Question: I have a listview with a custom BaseAdapter that fills listview items from json/internet.
In each listview item i have a pseudo buttons(FrameLayouts) with on click event attached to them. When "MAYBE" is clicked for example, I make a call to a server and change event status to "Maybe". After call comes back with success, I would like to change FrameLayouts background to appropriate color (Orange for Maybe).
Where i am having difficulty is to reference other/neighboring FrameLayouts so i can change their backgrounds to "neutral".

All of my events are in BaseAdapter and i set onClick event in GetView method.
My question is: Is there a better way/ how to setup onclick event for each FrameLayout so clicked FrameLayout is aware on click event of other neighboring FrameLayouts so i can change their background to neutral and selected background to respected color.
Thanks.
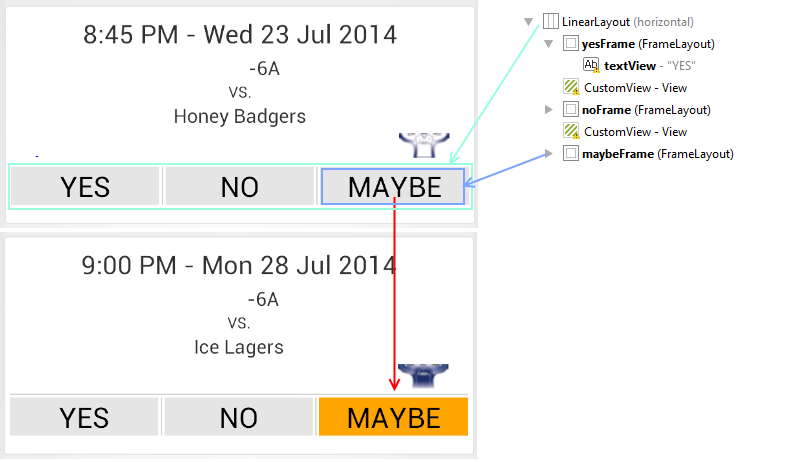
Answer: in your XML add theese attibutes to your FrameLayout(Button)
'''
android:clickable="true"
android:onClick="onMaybeClick"
'''
Then in your baseAdapter 'getView()' method you find the FrameLayout by
'''
FrameLayout maybeBtn = (FrameLayout)convertView.findViewById(R.id.list_item_maybe_btn);
maybeBtn.setTag(4257 + postion);
'''
You can also set the 'maybeBtn' onClickable in the 'getView()' instead of XML, the same goes for the clicklistener.
In your activity you can the create a 'onButtonClick(View v)' method
'''
public void onMaybeClick(View v)
{
int position = (Integer)((FrameLayout)v).getTag() - 4257; //To get the position of the click
LinearLayout parent = (LinearLayout)v.getParent();
FrameLayout btnYes = (FrameLayout)parent.getChildAt(0); //first button
FrameLayout btnNo = (FrameLayout)parent.getChildAt(2); //second button
ServerCallback(new requestListener(){
ifSuccess(){
v.setBackground(...);
}
]);
}
'''